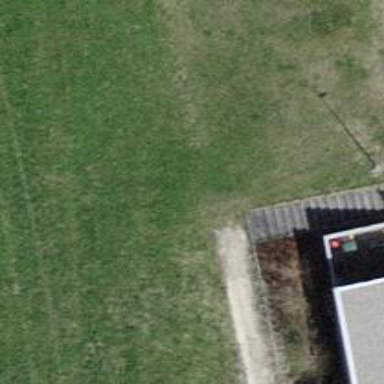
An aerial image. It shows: Road with steps.